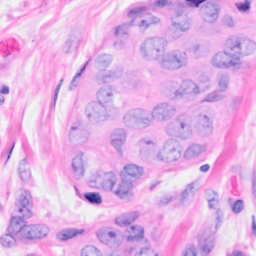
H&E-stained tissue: Breast